高三 · 组合几何学
11. 在梯形 $\mathrm{ABCD}$ 中, $\mathrm{AD} / / \mathrm{BC}, \mathrm{AD}=2, \mathrm{BC}=5$, 点 $\mathrm{E}, \mathrm{F}$ 分别在 $\mathrm{AB}, \mathrm{CD}$ 上, 且 $\mathrm{EF} / / \mathrm{AD}$, 若 $\frac{\mathrm{AE}}{\mathrm{EB}}=\frac{3}{4}$,则 $\mathrm{EF}$ 的长为
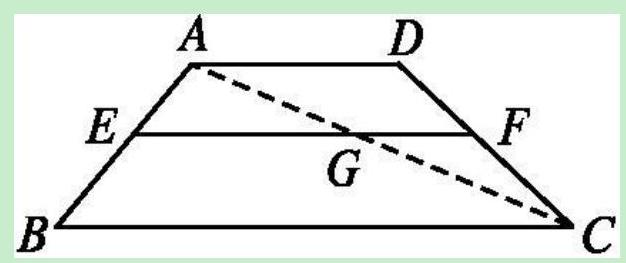
答案: $\frac{23}{7}$
解析: ：解答：如图,

连接 $\mathrm{AC}$ 交 $\mathrm{EF}$ 于点 $\mathrm{G}$, 由于 $\mathrm{EF} / / \mathrm{AD}, \mathrm{AD} / / \mathrm{BC}$,

则 $\mathrm{EG} / / \mathrm{BC}$,

所以 $\frac{\mathrm{EG}}{\mathrm{BC}}=\frac{\mathrm{AE}}{\mathrm{AB}}$.

又 $\frac{\mathrm{AE}}{\mathrm{EB}}=\frac{3}{4}$, 则 $\frac{\mathrm{AE}}{\mathrm{AB}}=\frac{3}{7}$.

又 $\mathrm{BC}=5$, 则 $\mathrm{EG}=\frac{\mathrm{AE}}{\mathrm{AB}} \cdot \mathrm{BC}=\frac{15}{7}$.

同理可得 $\mathrm{GF}=\frac{8}{7}$, 所以 $\mathrm{EF}=\mathrm{EG}+\mathrm{GF}=\frac{23}{7}$.

分析: 本题主要考查了平行线分线段成比例定理, 解决问题的关键是根据平行线分线段成比例定理分析计算即可